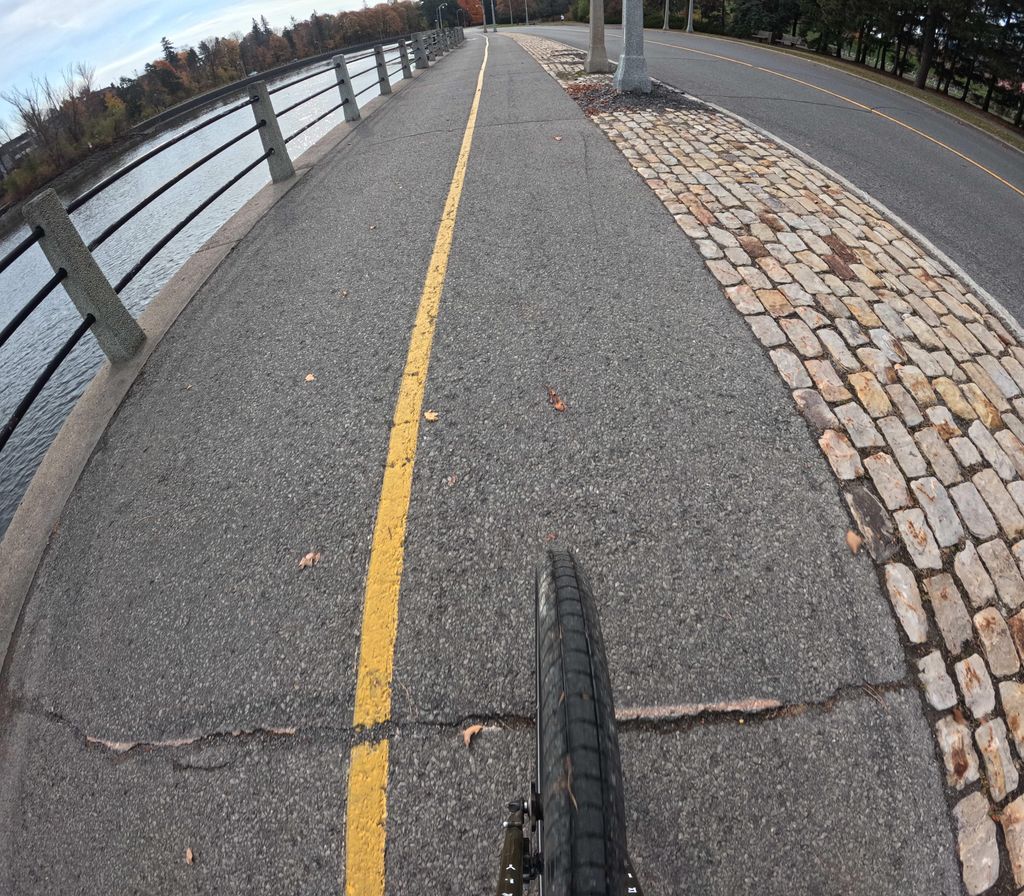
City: ottawa-gatineau